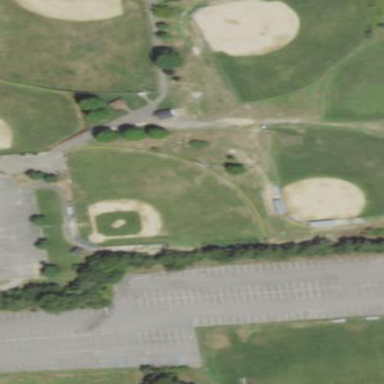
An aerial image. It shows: Baseball pitch for leisure land activities.